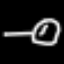
Label: clock